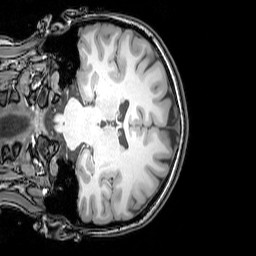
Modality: T1w
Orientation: coronal
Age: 23
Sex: female
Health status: healthy
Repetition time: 0.081 s
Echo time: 0.037 s